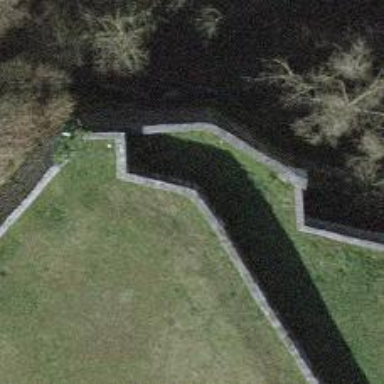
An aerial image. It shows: Wall is shown in the image.